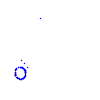
Particle: proton